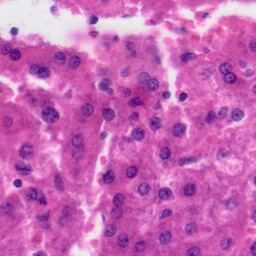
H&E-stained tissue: Liver